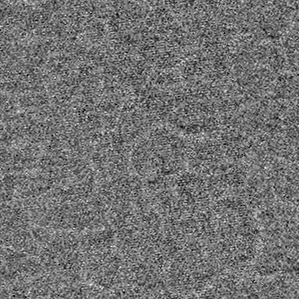
Label: frost